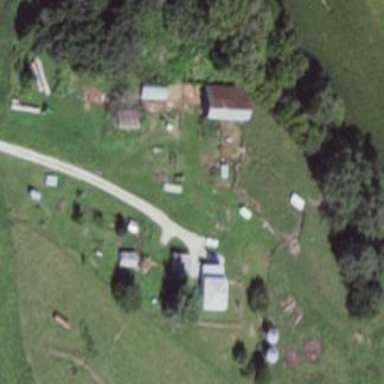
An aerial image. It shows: Farmyard area.